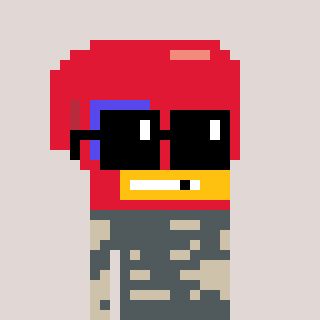
a pixel art character with square black sunglasses, a boxing glove-shaped head and a bege-colored body on a warm background